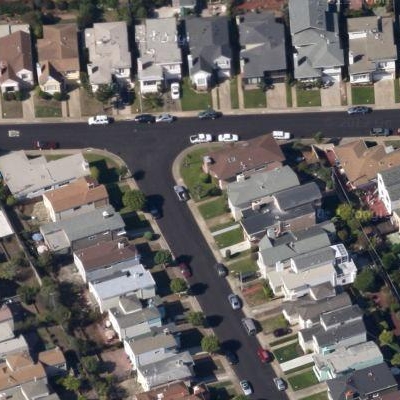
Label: fResident